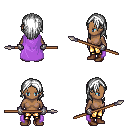
a pixel art fantasy rpg character, female body template, human, dark skin, lavender cape, gold greaves, white long hairstyle, metal gloves, brown shoes, spear, four views (front, back, left, right), 2x2 character sprite sheet, small pixel art, hard edges, no anti-aliasing